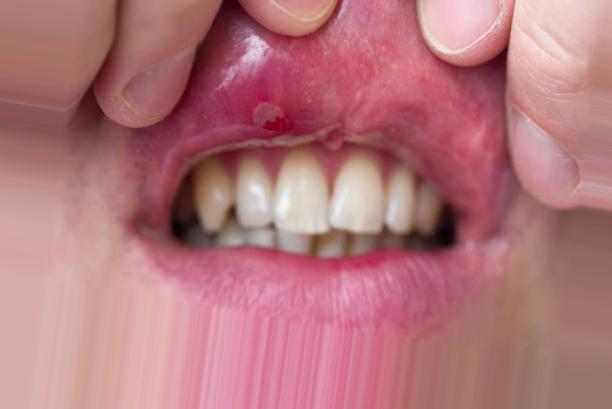
Condition: Mouth Ulcer